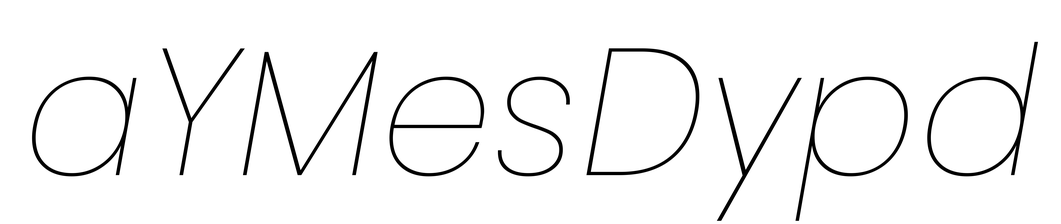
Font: Poppins-ThinItalic